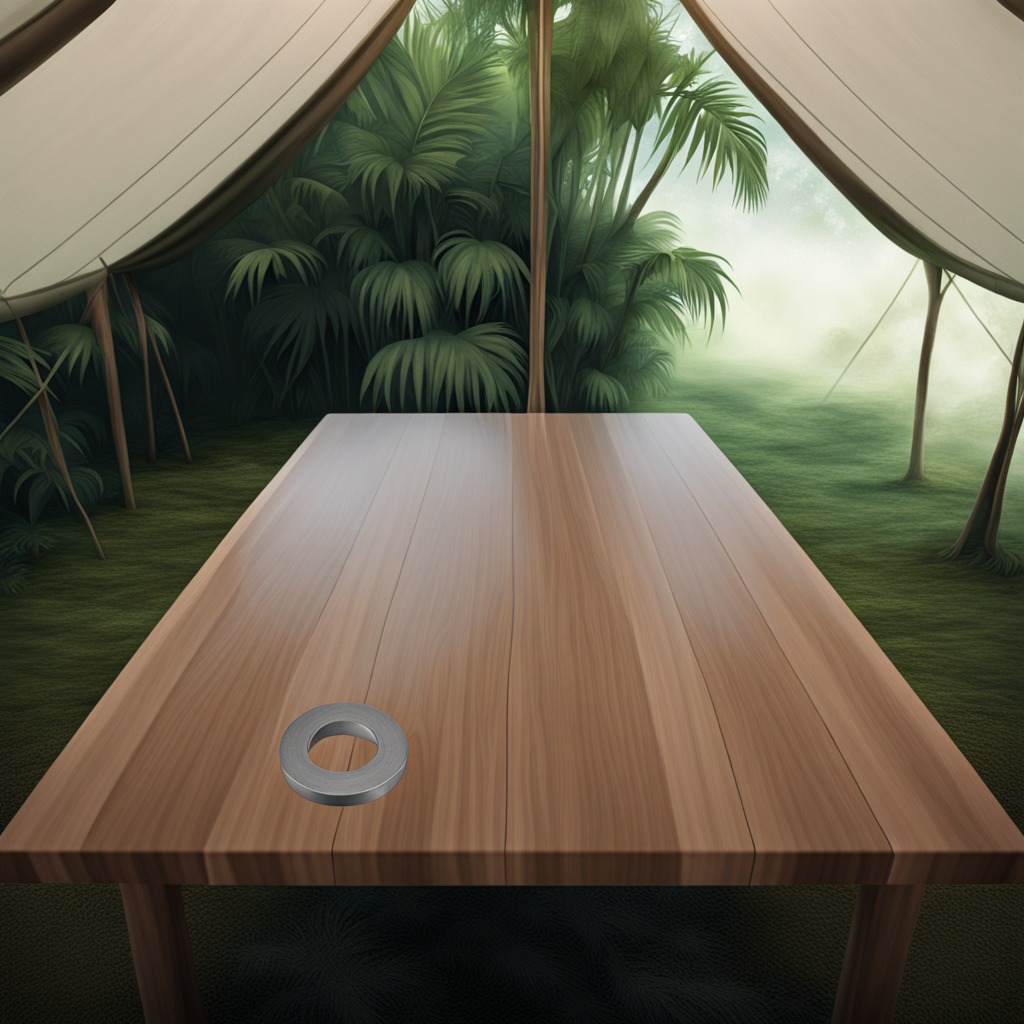
A flat metal washer is lying on a wooden table inside a jungle field workshop tent.